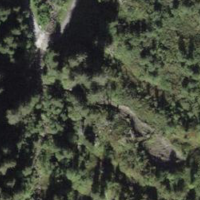
EUNIS habitat code: 43
Species observed at this site:
Petasites hybridus